Question: Recently my html guy implemented 'piechart' using 'jquery' plug -in name as 'easyPieChart' just like in the following way.

html code:
'''
<span class="chart pull-right" data-percent="45" id="_percentUpdate">
<div class="flip-container">
<div class="flipper" onclick="this.classList.toggle('flipped')" id="conserHoursFlip">
<div class="front percent"></div>
<div class="back percent"></div>
</div>
</div>
<span>
'''
I want to change dynamically 'percent' value through JavaScript or backbone.js,but I can't able to fix this.
can anyone help me.
Thanks.
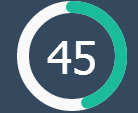
Answer: If you want to change the percent dynamically with Javascript, use this :
'''
$('.chart').data('easyPieChart').update(40);
'''